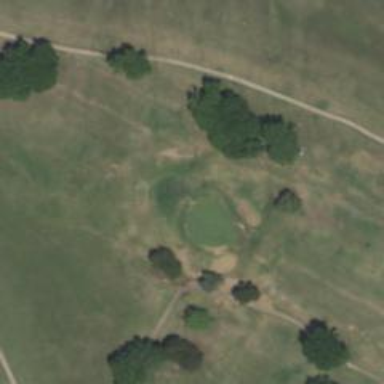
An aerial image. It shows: View of golf hole.